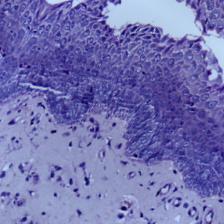
Diagnosis: Normal